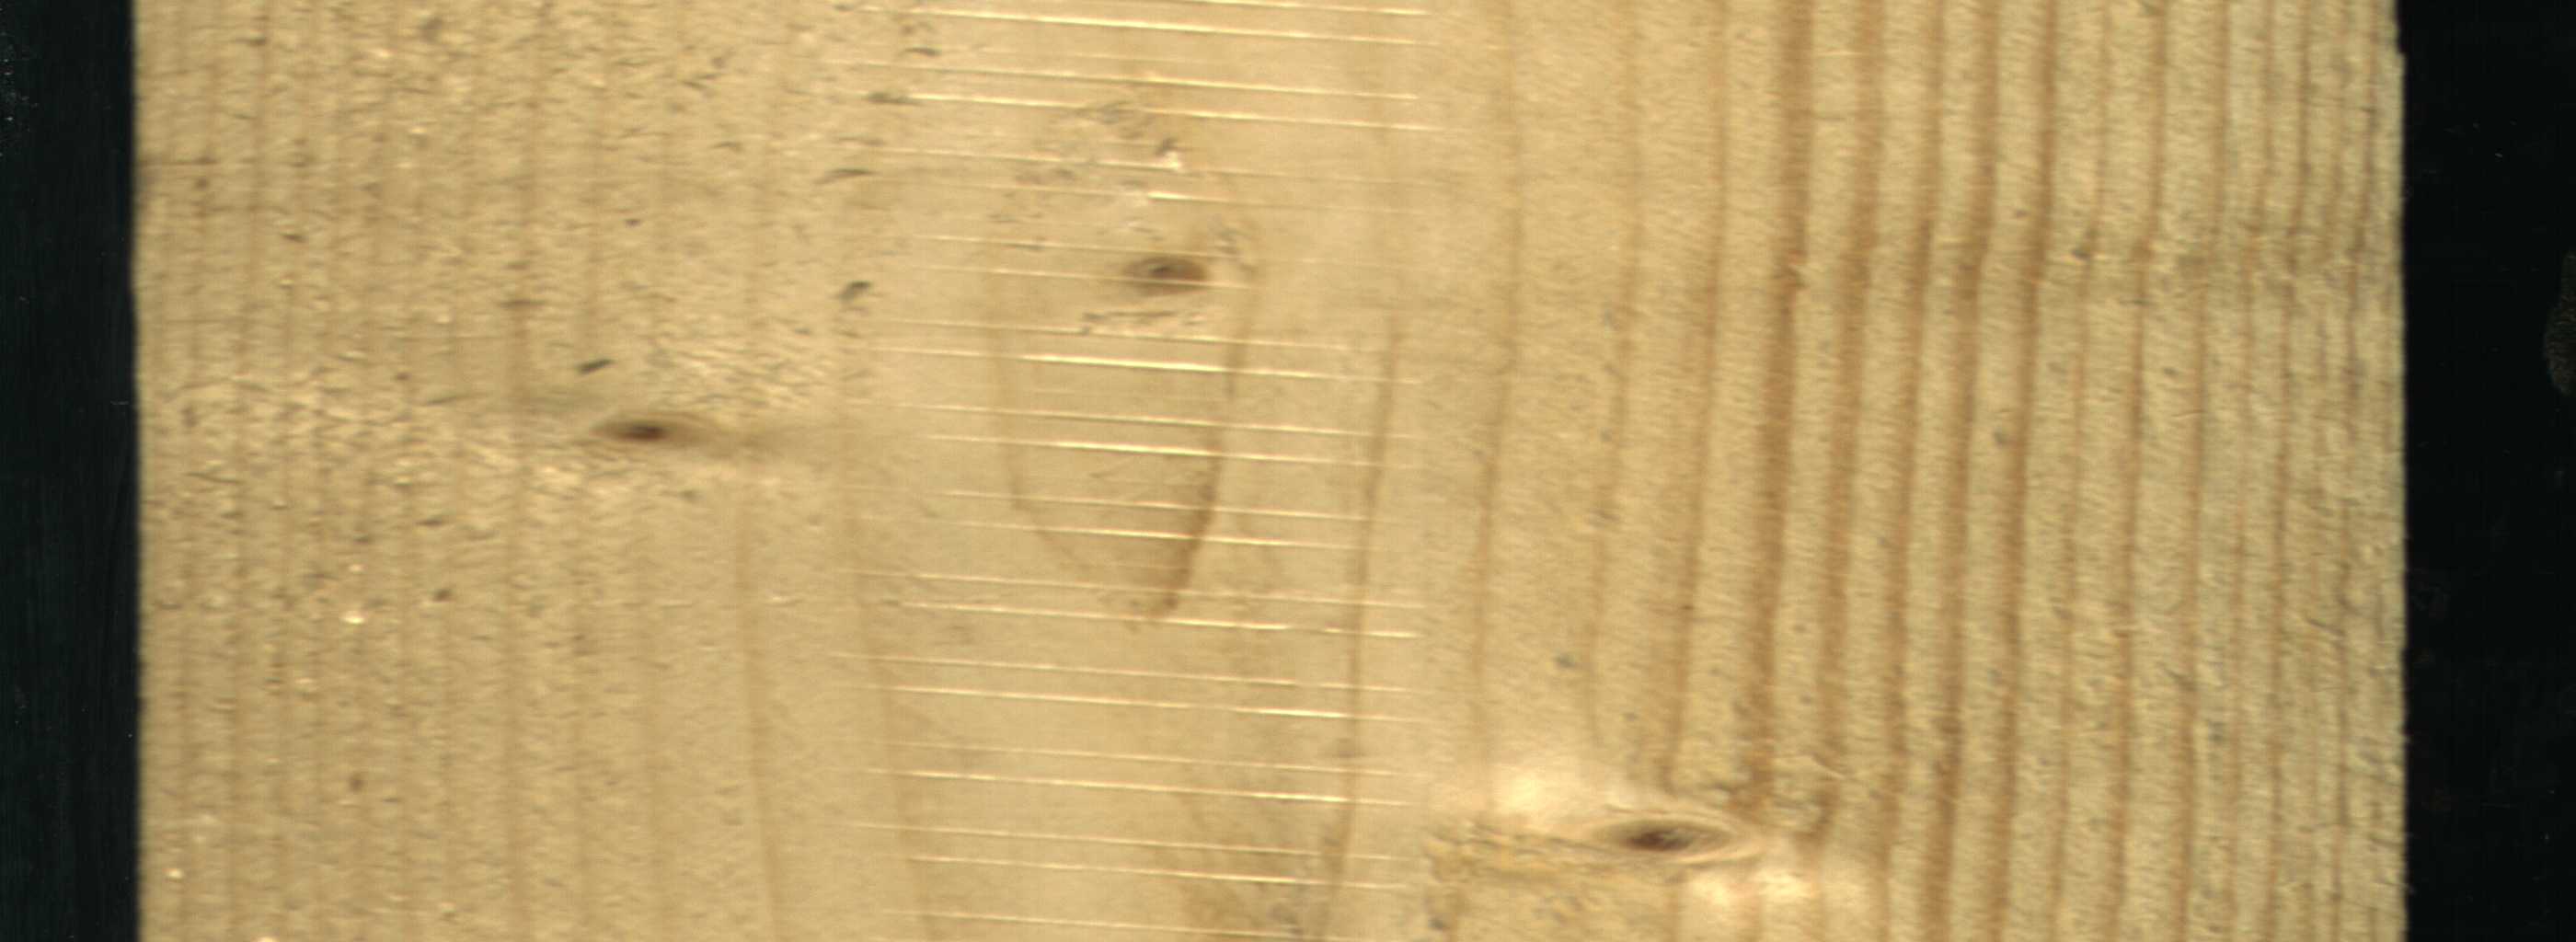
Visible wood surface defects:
Live_Knot
Live_Knot
Live_Knot